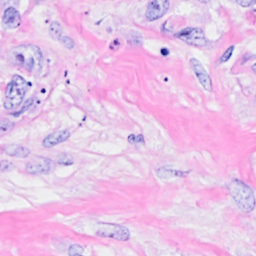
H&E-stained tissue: Breast